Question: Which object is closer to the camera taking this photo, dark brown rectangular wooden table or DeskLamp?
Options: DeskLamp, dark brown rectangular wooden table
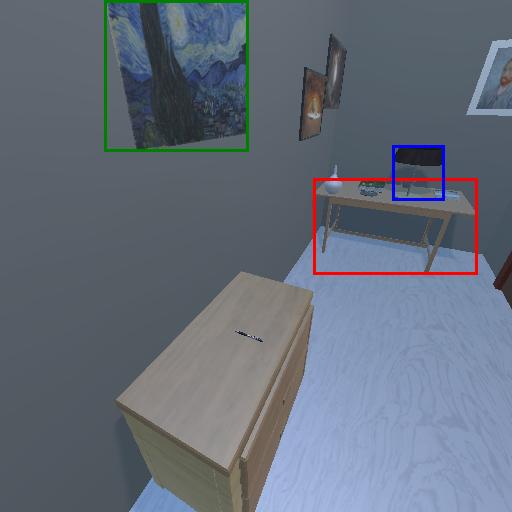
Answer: DeskLamp